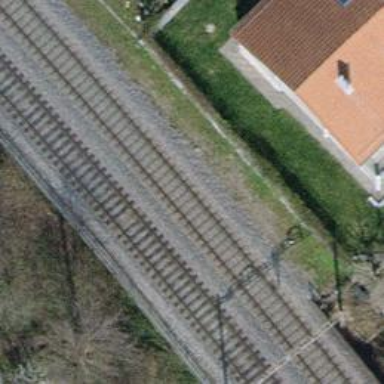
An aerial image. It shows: Single railway track with electrified contact line.